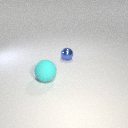
large cyan rubber sphere to the left of small blue metal sphere